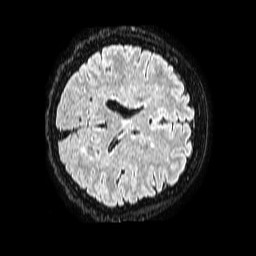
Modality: FLAIR
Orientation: axial
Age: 52
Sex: female
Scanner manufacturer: philips
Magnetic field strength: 1.5 T
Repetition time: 4.8 s
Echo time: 0.3 s